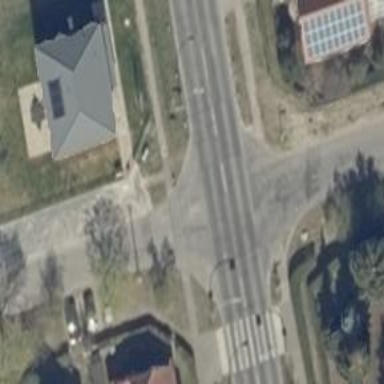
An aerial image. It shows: Unmarked crossing on the road.